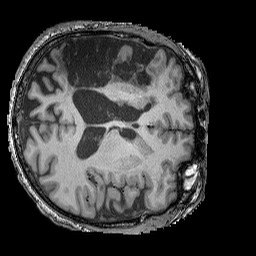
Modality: T1w
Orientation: axial
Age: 47
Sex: male
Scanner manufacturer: siemens
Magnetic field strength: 3 T
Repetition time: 2.25 s
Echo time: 0.00411 s